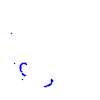
Particle: pion